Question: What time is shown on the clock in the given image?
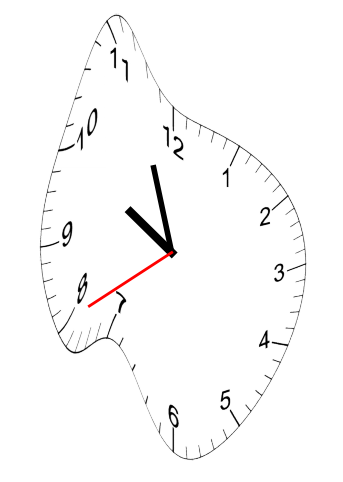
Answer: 09:56:40